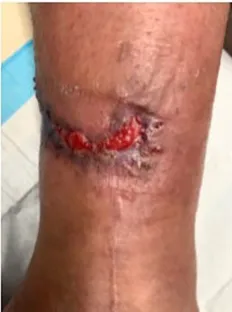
Reconstruction of a non-healing lower extremity surgical defect. (E) At 6 weeks, the defect demonstrated marked improvement with healthy granulation tissue development.
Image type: medical_photograph (skin_photograph)